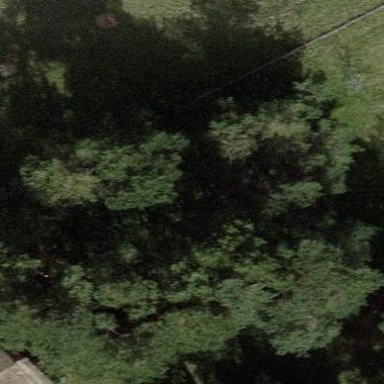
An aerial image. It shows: Evergreen needle-leaved woodland.